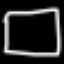
Label: square